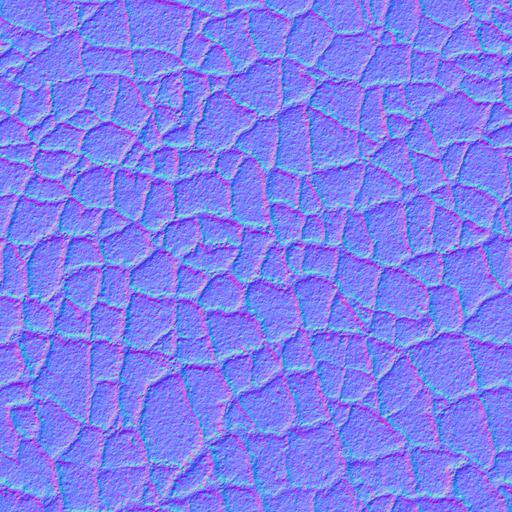
asphalt crack cracked cracks grey light rough